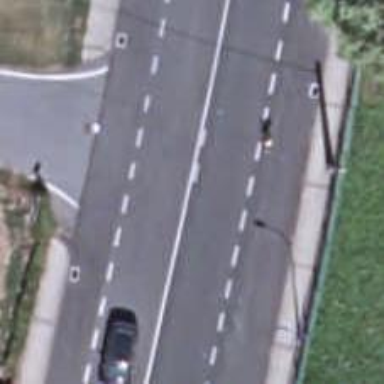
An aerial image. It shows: Secondary road with asphalt surface.